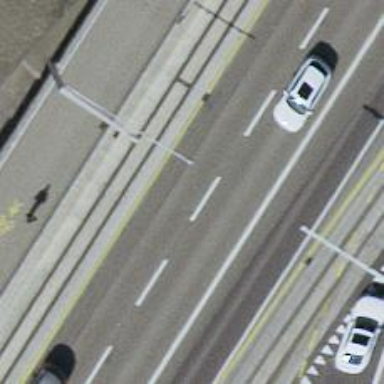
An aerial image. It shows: Primary highway bridge with asphalt surface. It has trolley wires.